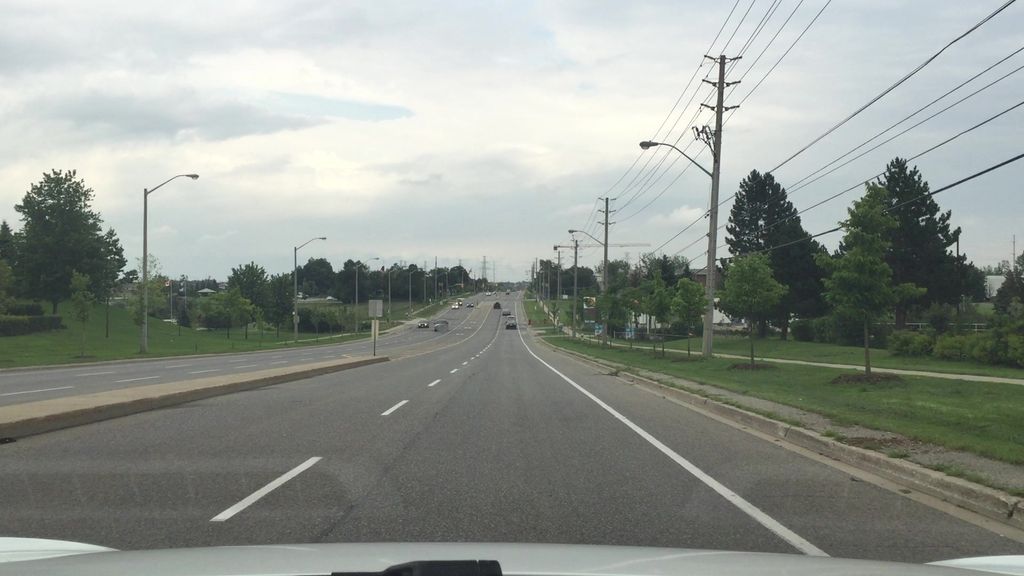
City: toronto